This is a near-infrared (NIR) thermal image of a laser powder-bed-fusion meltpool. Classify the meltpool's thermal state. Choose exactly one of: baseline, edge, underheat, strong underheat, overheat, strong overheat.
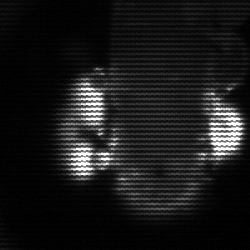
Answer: strong underheat